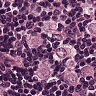
Metastatic tissue present: yes